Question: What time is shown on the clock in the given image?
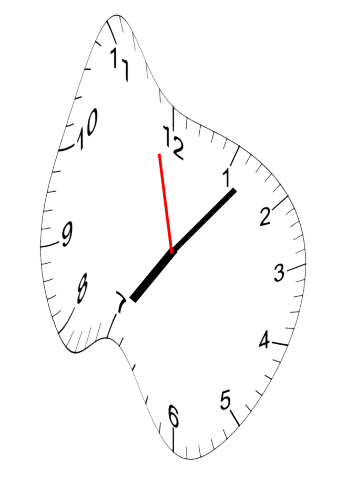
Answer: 07:06:58